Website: home-depot
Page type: review-order
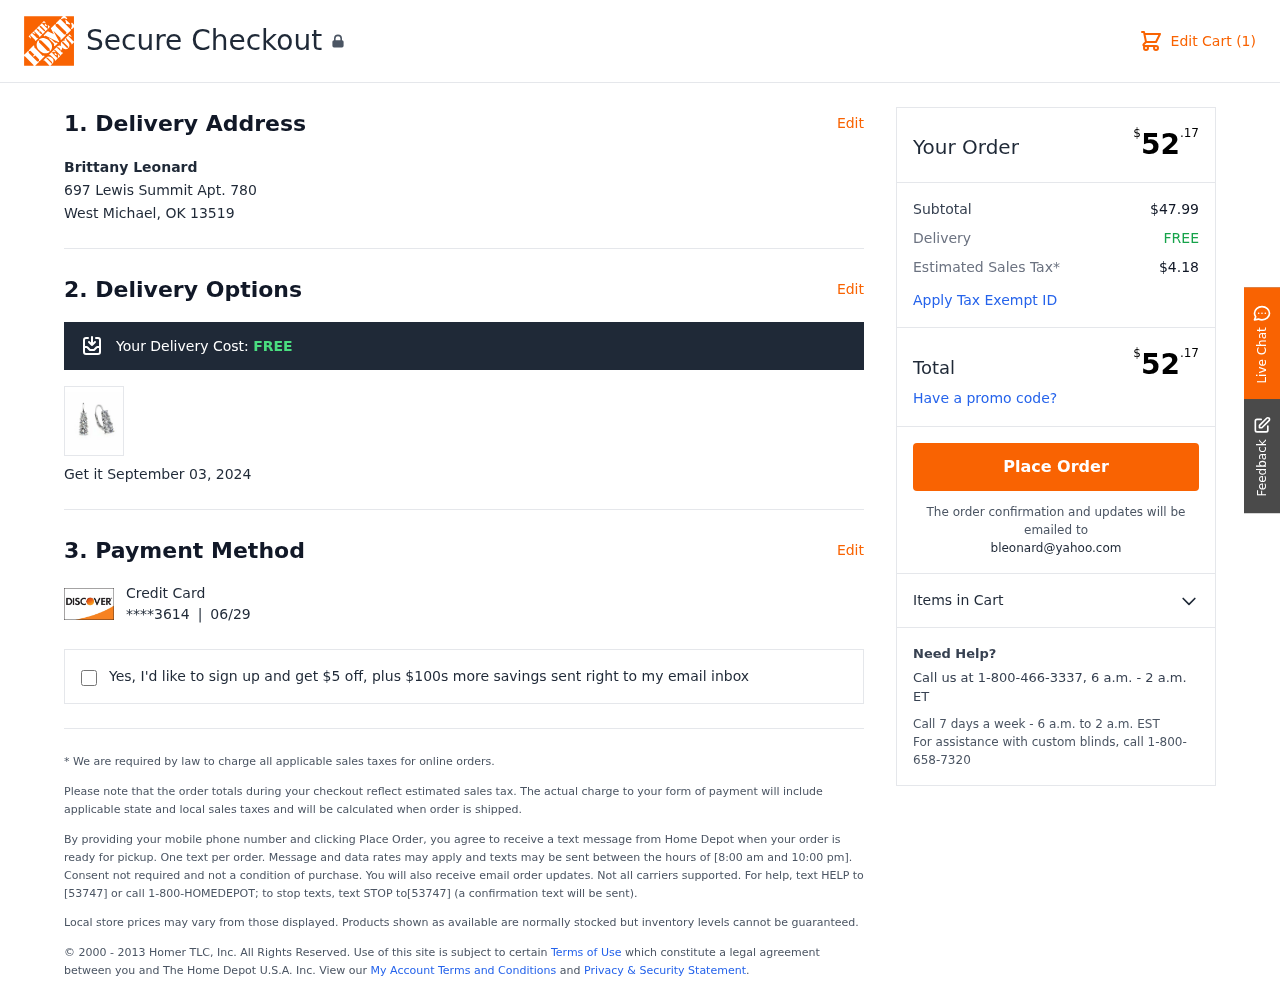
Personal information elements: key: PII_CARD_EXPIRY
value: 06/29
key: PII_CARD_LAST4
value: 3614
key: PII_CITY_STATE_ZIP
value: West Michael, OK 13519
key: PII_EMAIL
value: bleonard@yahoo.com
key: PII_FULLNAME
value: Brittany Leonard
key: PII_STREET
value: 697 Lewis Summit Apt. 780
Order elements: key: ORDER_NUM_ITEMS
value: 1
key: ORDER_SHIPPING_COST
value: FREE
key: ORDER_DELIVERY_DATE
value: September 03, 2024
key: ORDER_TOTAL
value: $52.17
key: ORDER_SUBTOTAL
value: $47.99
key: ORDER_TAX
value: $4.18